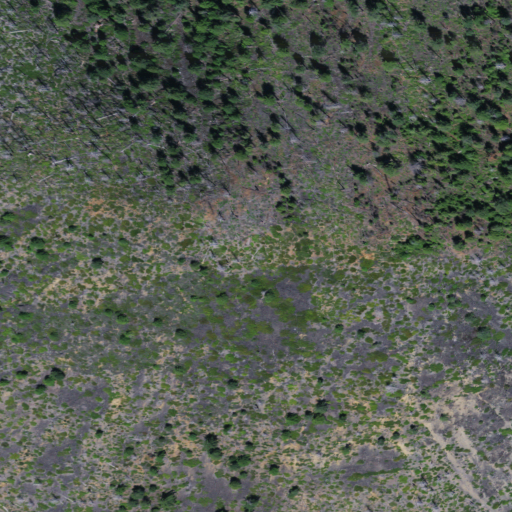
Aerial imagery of mountain in Oregon named York Butte containing shrub, evergreen forest, and grassland